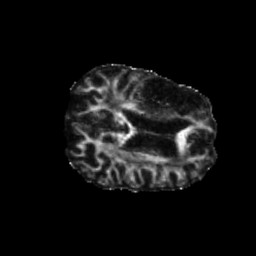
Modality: FA
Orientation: axial
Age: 75
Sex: male
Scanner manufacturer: siemens
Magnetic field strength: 3 T
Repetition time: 5.25 s
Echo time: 0.08 s